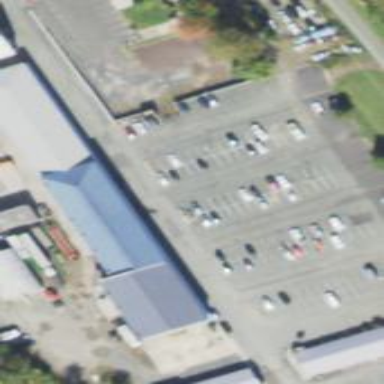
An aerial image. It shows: Retail building.